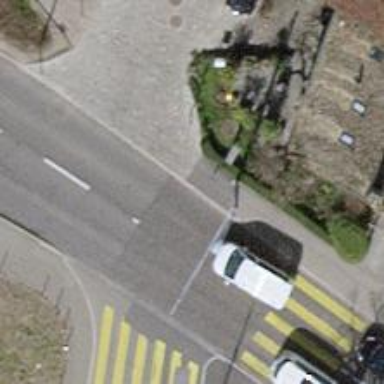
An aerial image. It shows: Footway with sett surface.